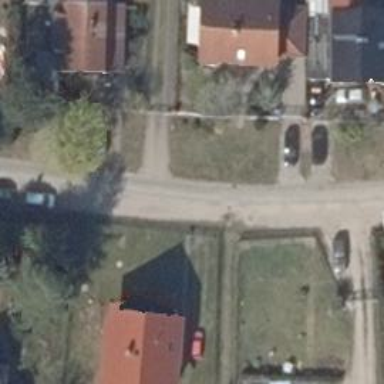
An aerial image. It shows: Sidewalk.